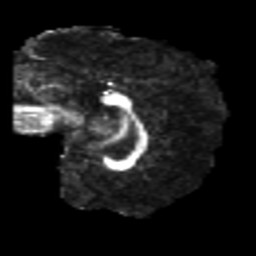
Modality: FA
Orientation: sagittal
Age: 24
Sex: male
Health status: healthy
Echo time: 0.074 s